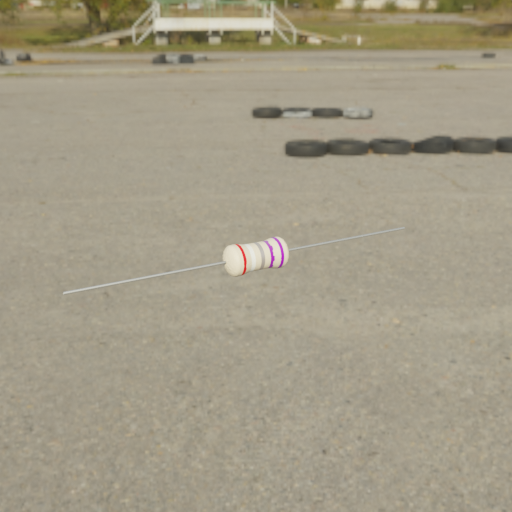
Resistor colour bands (in order): red, white, silver, violet, violet